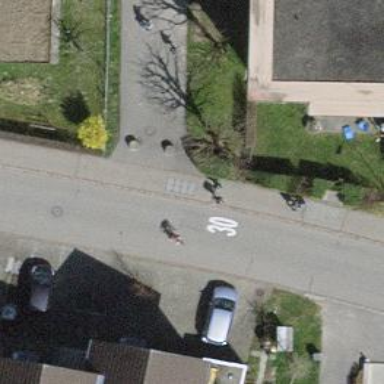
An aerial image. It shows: Bollard.